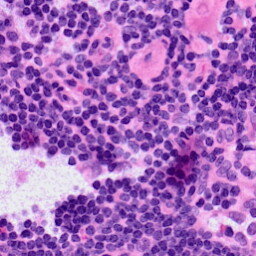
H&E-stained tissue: LymphNode